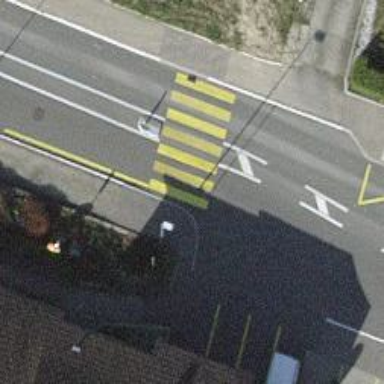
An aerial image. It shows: Sidewalk.